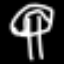
Label: mushroom